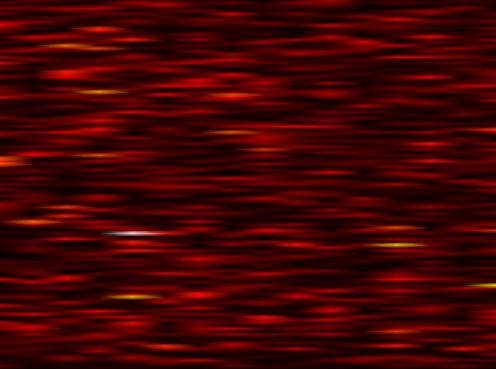
Label: FOFDM